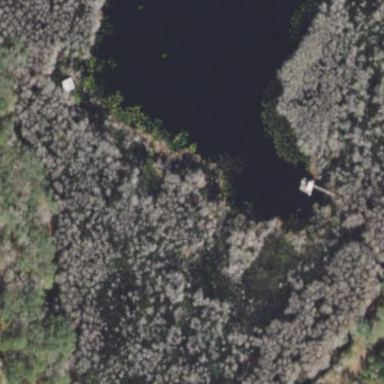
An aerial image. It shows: Marsh wetland.